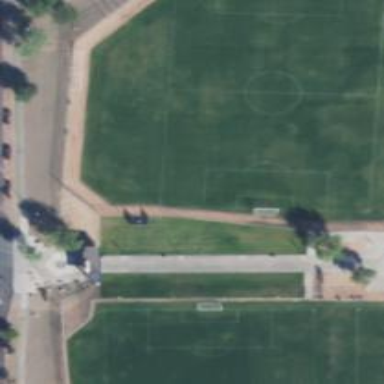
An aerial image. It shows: Soccer pitch for outdoor sports and leisure activities.